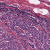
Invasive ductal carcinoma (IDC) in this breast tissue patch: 1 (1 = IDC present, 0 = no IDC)